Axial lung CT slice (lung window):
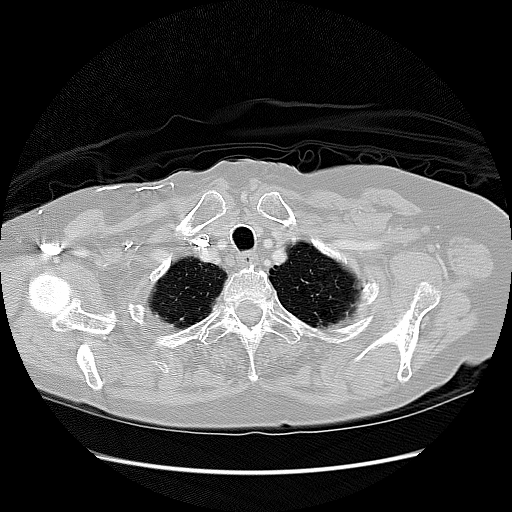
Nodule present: no